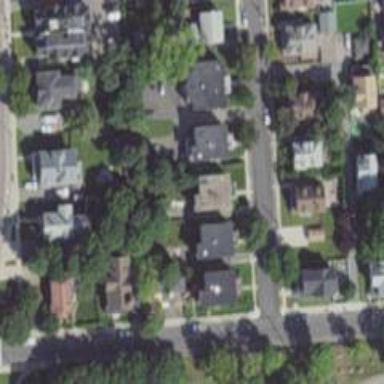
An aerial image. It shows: Neighborhood.